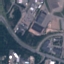
Land use / land cover: Highway